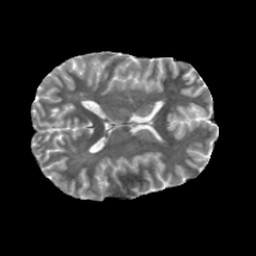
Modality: MD
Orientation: axial
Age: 24
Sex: female
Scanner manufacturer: siemens
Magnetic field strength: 6.98 T
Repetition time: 7.776 s
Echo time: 0.076 s